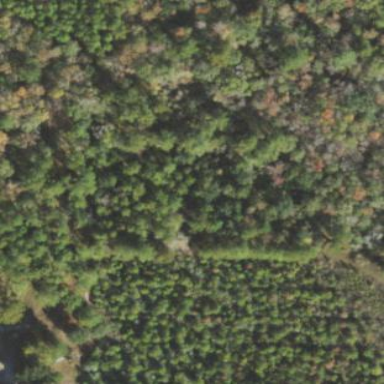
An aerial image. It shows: Mixed leaf woodland.